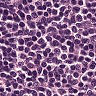
Metastatic tissue present: no